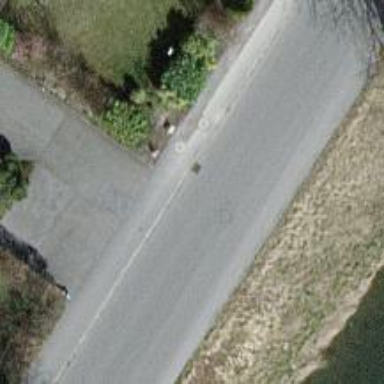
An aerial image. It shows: Residential road with asphalt surface. Sidewalk is present on the left side.